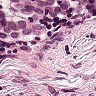
Metastatic tissue present: yes